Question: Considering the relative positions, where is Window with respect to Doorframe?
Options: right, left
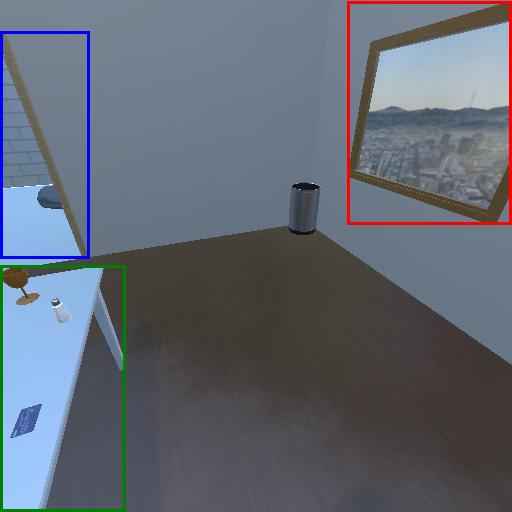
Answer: right